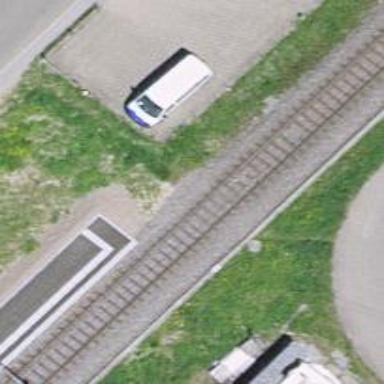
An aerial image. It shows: Railway signal.